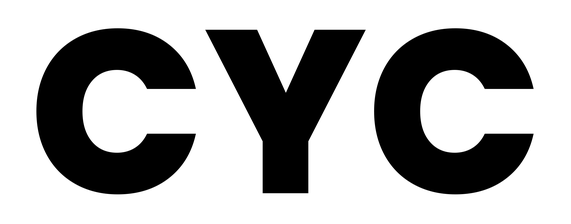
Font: Poppins-ExtraBold